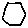
Label: hexagon